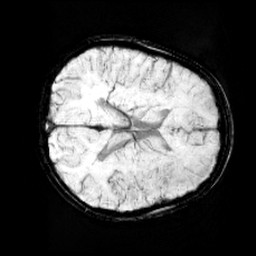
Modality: minIP
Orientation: axial
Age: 10
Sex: male
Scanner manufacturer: siemens
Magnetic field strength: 3 T
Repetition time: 0.027 s
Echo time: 0.02 s